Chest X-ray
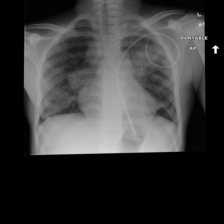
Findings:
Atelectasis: negative
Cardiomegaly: negative
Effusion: negative
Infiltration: positive
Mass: positive
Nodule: negative
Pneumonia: negative
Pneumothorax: negative
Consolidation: negative
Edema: negative
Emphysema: negative
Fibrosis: negative
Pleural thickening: negative
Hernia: negative